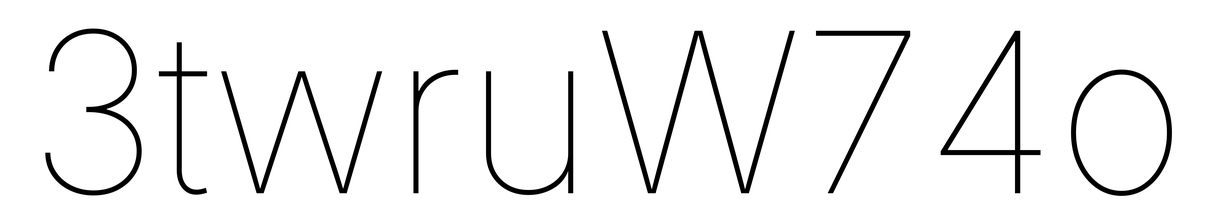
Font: Inter_Thin